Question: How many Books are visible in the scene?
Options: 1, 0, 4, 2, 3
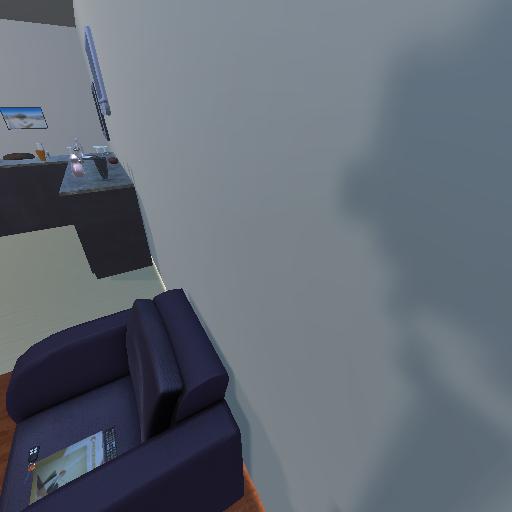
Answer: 1